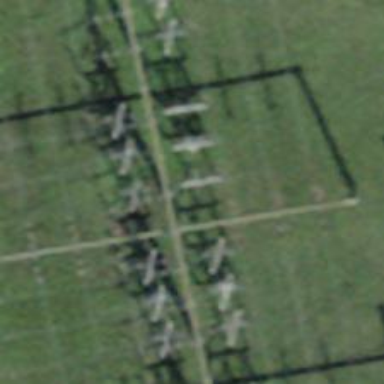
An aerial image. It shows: Switch for power supply.